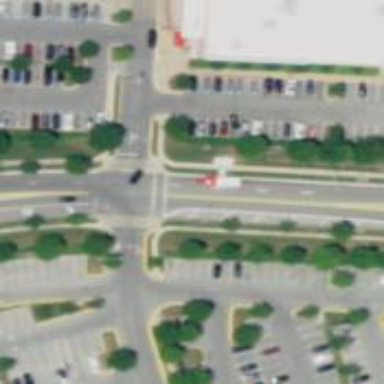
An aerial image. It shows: Marked road crossing.